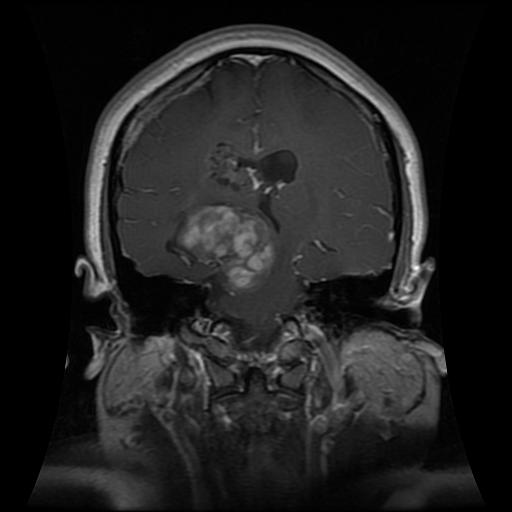
Label: glioma